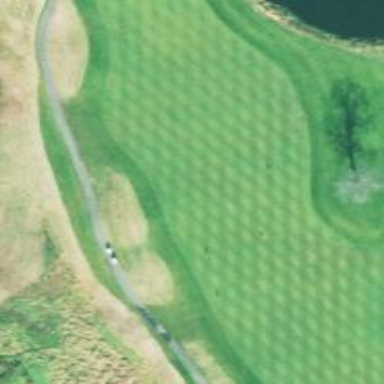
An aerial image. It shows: View of golf hole.